Question: I'm practicing some Angular/Ionic and am having a bit of a hard time figuring out how i get all offresList of all users
this is my database look like :

This is my providre offre.ts
'''
export class OffreProvider {
public offreListRef: firebase.database.Reference;
constructor() {
firebase.auth().onAuthStateChanged(user => {
if (user) {
this.offreListRef = firebase
.database()
.ref('/userProfile/${user.uid}/offreList');
}
});
}
createOffre(
offreTitre: string,
offreSecteur: string,
offreVille: string,
offreDispo: string,
offreDescrip: string,
offreDate : string,
): firebase.database.ThenableReference {
return this.offreListRef.push({
titre: offreTitre,
secteur: offreSecteur,
ville: offreVille,
dispo: offreDispo,
descrip: offreDescrip,
date : offreDate
});
}
getOffreList(): firebase.database.Reference {
return this.offreListRef;
}
}
'''
and this is how i get all offres of currentUser
mesOffres.ts
'''
export class MesOffresPage {
public offreList: Array<any>;
constructor(public navCtrl: NavController, public navParams: NavParams,
public offreProvider: OffreProvider) {
}
creatOffre(): void {
this.navCtrl.push('CreateOffrePage');
}
ionViewDidLoad() {
this.offreProvider.getOffreList().on("value", offreListSnapshot => {
this.offreList = [];
offreListSnapshot.forEach(snap => {
this.offreList.push({
id: snap.key,
titre: snap.val().titre,
secteur: snap.val().secteur,
ville: snap.val().ville
});
return false;
});
});
}
}
'''
now how i can get all offreslist of all Users with alloffres.ts
and display it in alloffres.html
I m stacking for 2 days
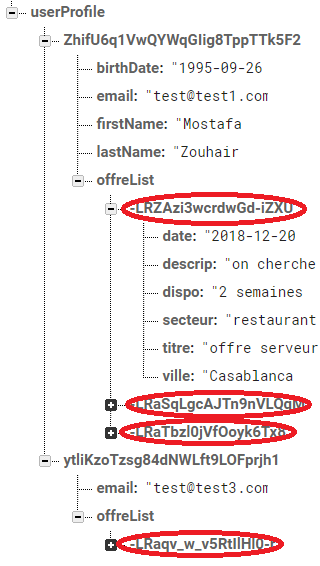
Answer: To get the offers across all users, you will have to load all user data. Something like this:
'''
ionViewDidLoad() {
let ref = firebase.database().ref("userProfile");
ref.on("value", userListSnapshot => {
this.offreList = [];
userListSnapshot.forEach(userSnapshot => {
let offerListSnapshot = userSnapshot.child("offreList");
offerListSnapshot.forEach(offerSnapshot => {
this.offreList.push({
id: snap.key,
titre: snap.val().titre,
secteur: snap.val().secteur,
ville: snap.val().ville
});
});
})
});
}
'''
Note that this code loads the profile data for each user, which the it doesn't use. This is one of the many reasons why experienced Firebase developers recommend to keep separate entity types in separate top-level lists. So in your case, I'd recommend having:
'''
userProfiles: {
uid1: {
...
},
uid2: {
...
}
},
userOffers: {
uid1: {
"-LRZ...": {
...
}
},
uid2: {
"-LRQ...": {
...
}
}
}
'''
With the above structure you can load just the offers for all users with code very similar to what I shared above. But with the updated structure, you won't be loading the user profile data unnecessarily. And just in case you need the profile data and offers for a user, you can easily load both in separate calls. The performance will be very similar, since <URL>.